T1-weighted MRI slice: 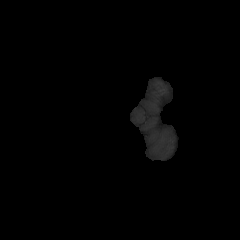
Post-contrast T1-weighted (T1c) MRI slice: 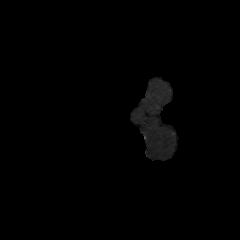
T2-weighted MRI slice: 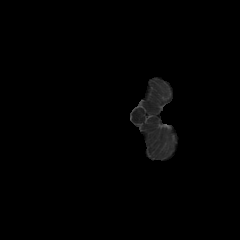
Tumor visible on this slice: no